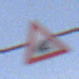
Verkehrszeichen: AmphibienwanderungLinks
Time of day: Midday
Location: Outdoor (Nature)
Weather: PartlyCloudy
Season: NotSpecified
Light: Natural